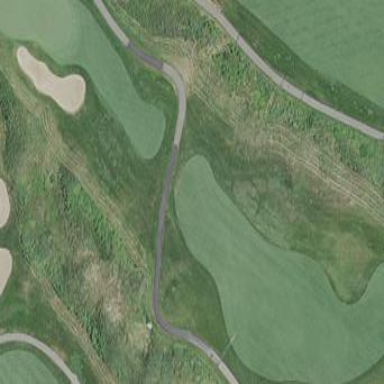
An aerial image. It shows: Grassy area designated as golf fairway.